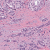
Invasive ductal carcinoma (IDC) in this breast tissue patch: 1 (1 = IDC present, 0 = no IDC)